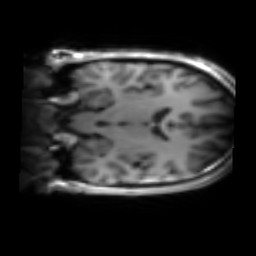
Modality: inplaneT1
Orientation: coronal
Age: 19
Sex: male
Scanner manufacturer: siemens
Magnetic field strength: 3 T
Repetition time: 1.2 s
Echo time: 0.00251 s